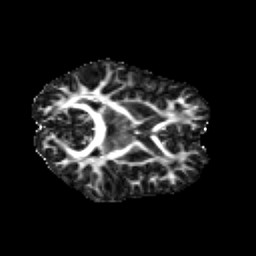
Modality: FA
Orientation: axial
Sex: male
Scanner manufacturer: siemens
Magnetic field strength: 3 T
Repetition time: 5 s
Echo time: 0.071 s